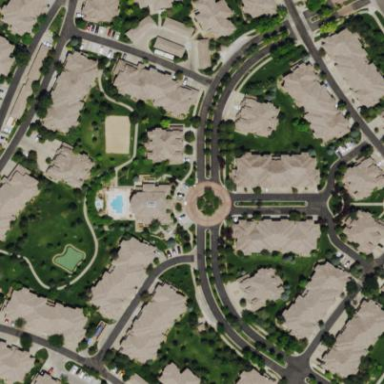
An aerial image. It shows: Residential area with apartments.